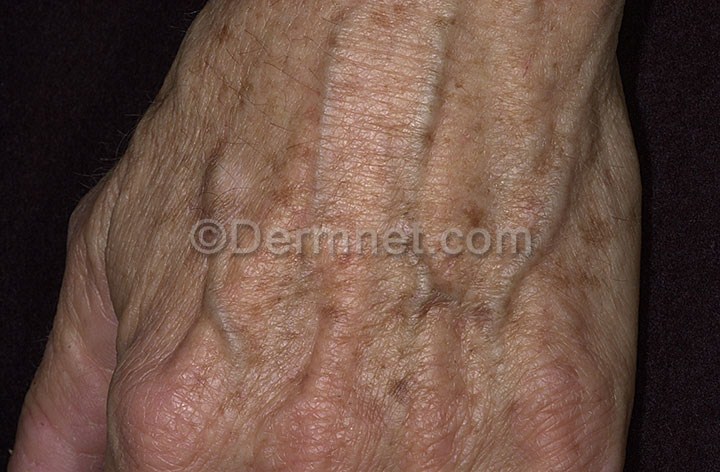
Disease: Light Diseases and Disorders of Pigmentation